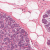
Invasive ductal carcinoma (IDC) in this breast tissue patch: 0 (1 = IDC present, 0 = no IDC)